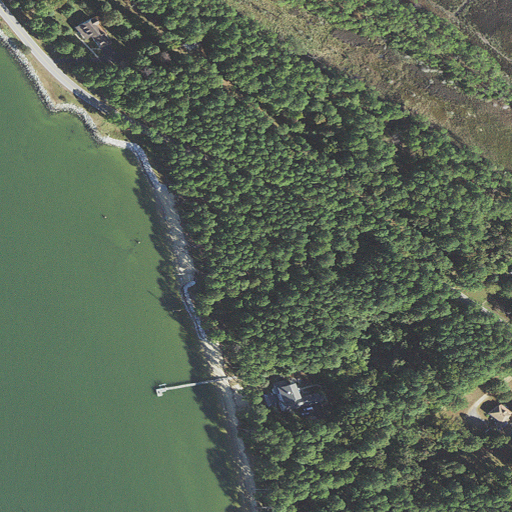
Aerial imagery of island in Maryland named Saint George Island containing open water, woody wetlands, evergreen forest, open development, herbaceous wetlands, low intensity development, high intensity development, medium intensity development, and pasture